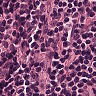
Metastatic tissue present: no